Interaction volume radius: 5 \u00c5
Interaction volume height: 40 \u00c5
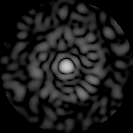
Disorder parameter: 0.8458